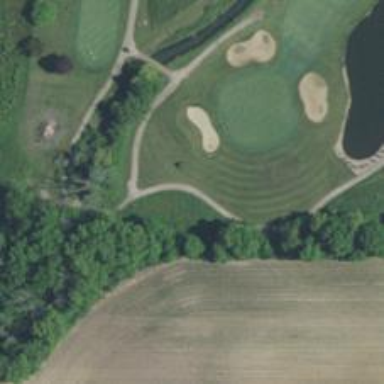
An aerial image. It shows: Path for both road and golf.